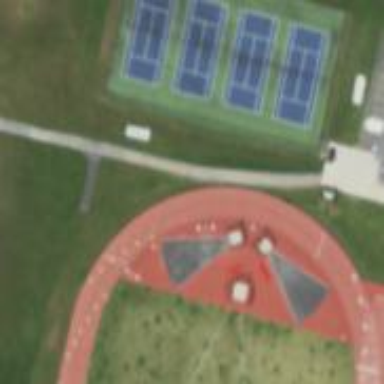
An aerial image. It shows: Tennis court surrounded by fence. It is located on pitch used for leisure land activities.